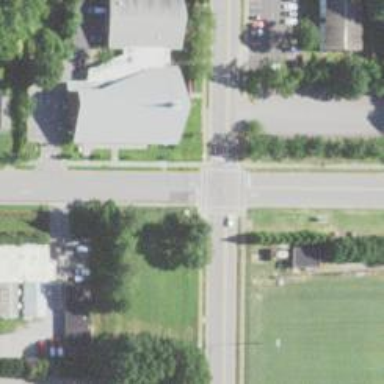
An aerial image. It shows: Road with stop sign.